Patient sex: M
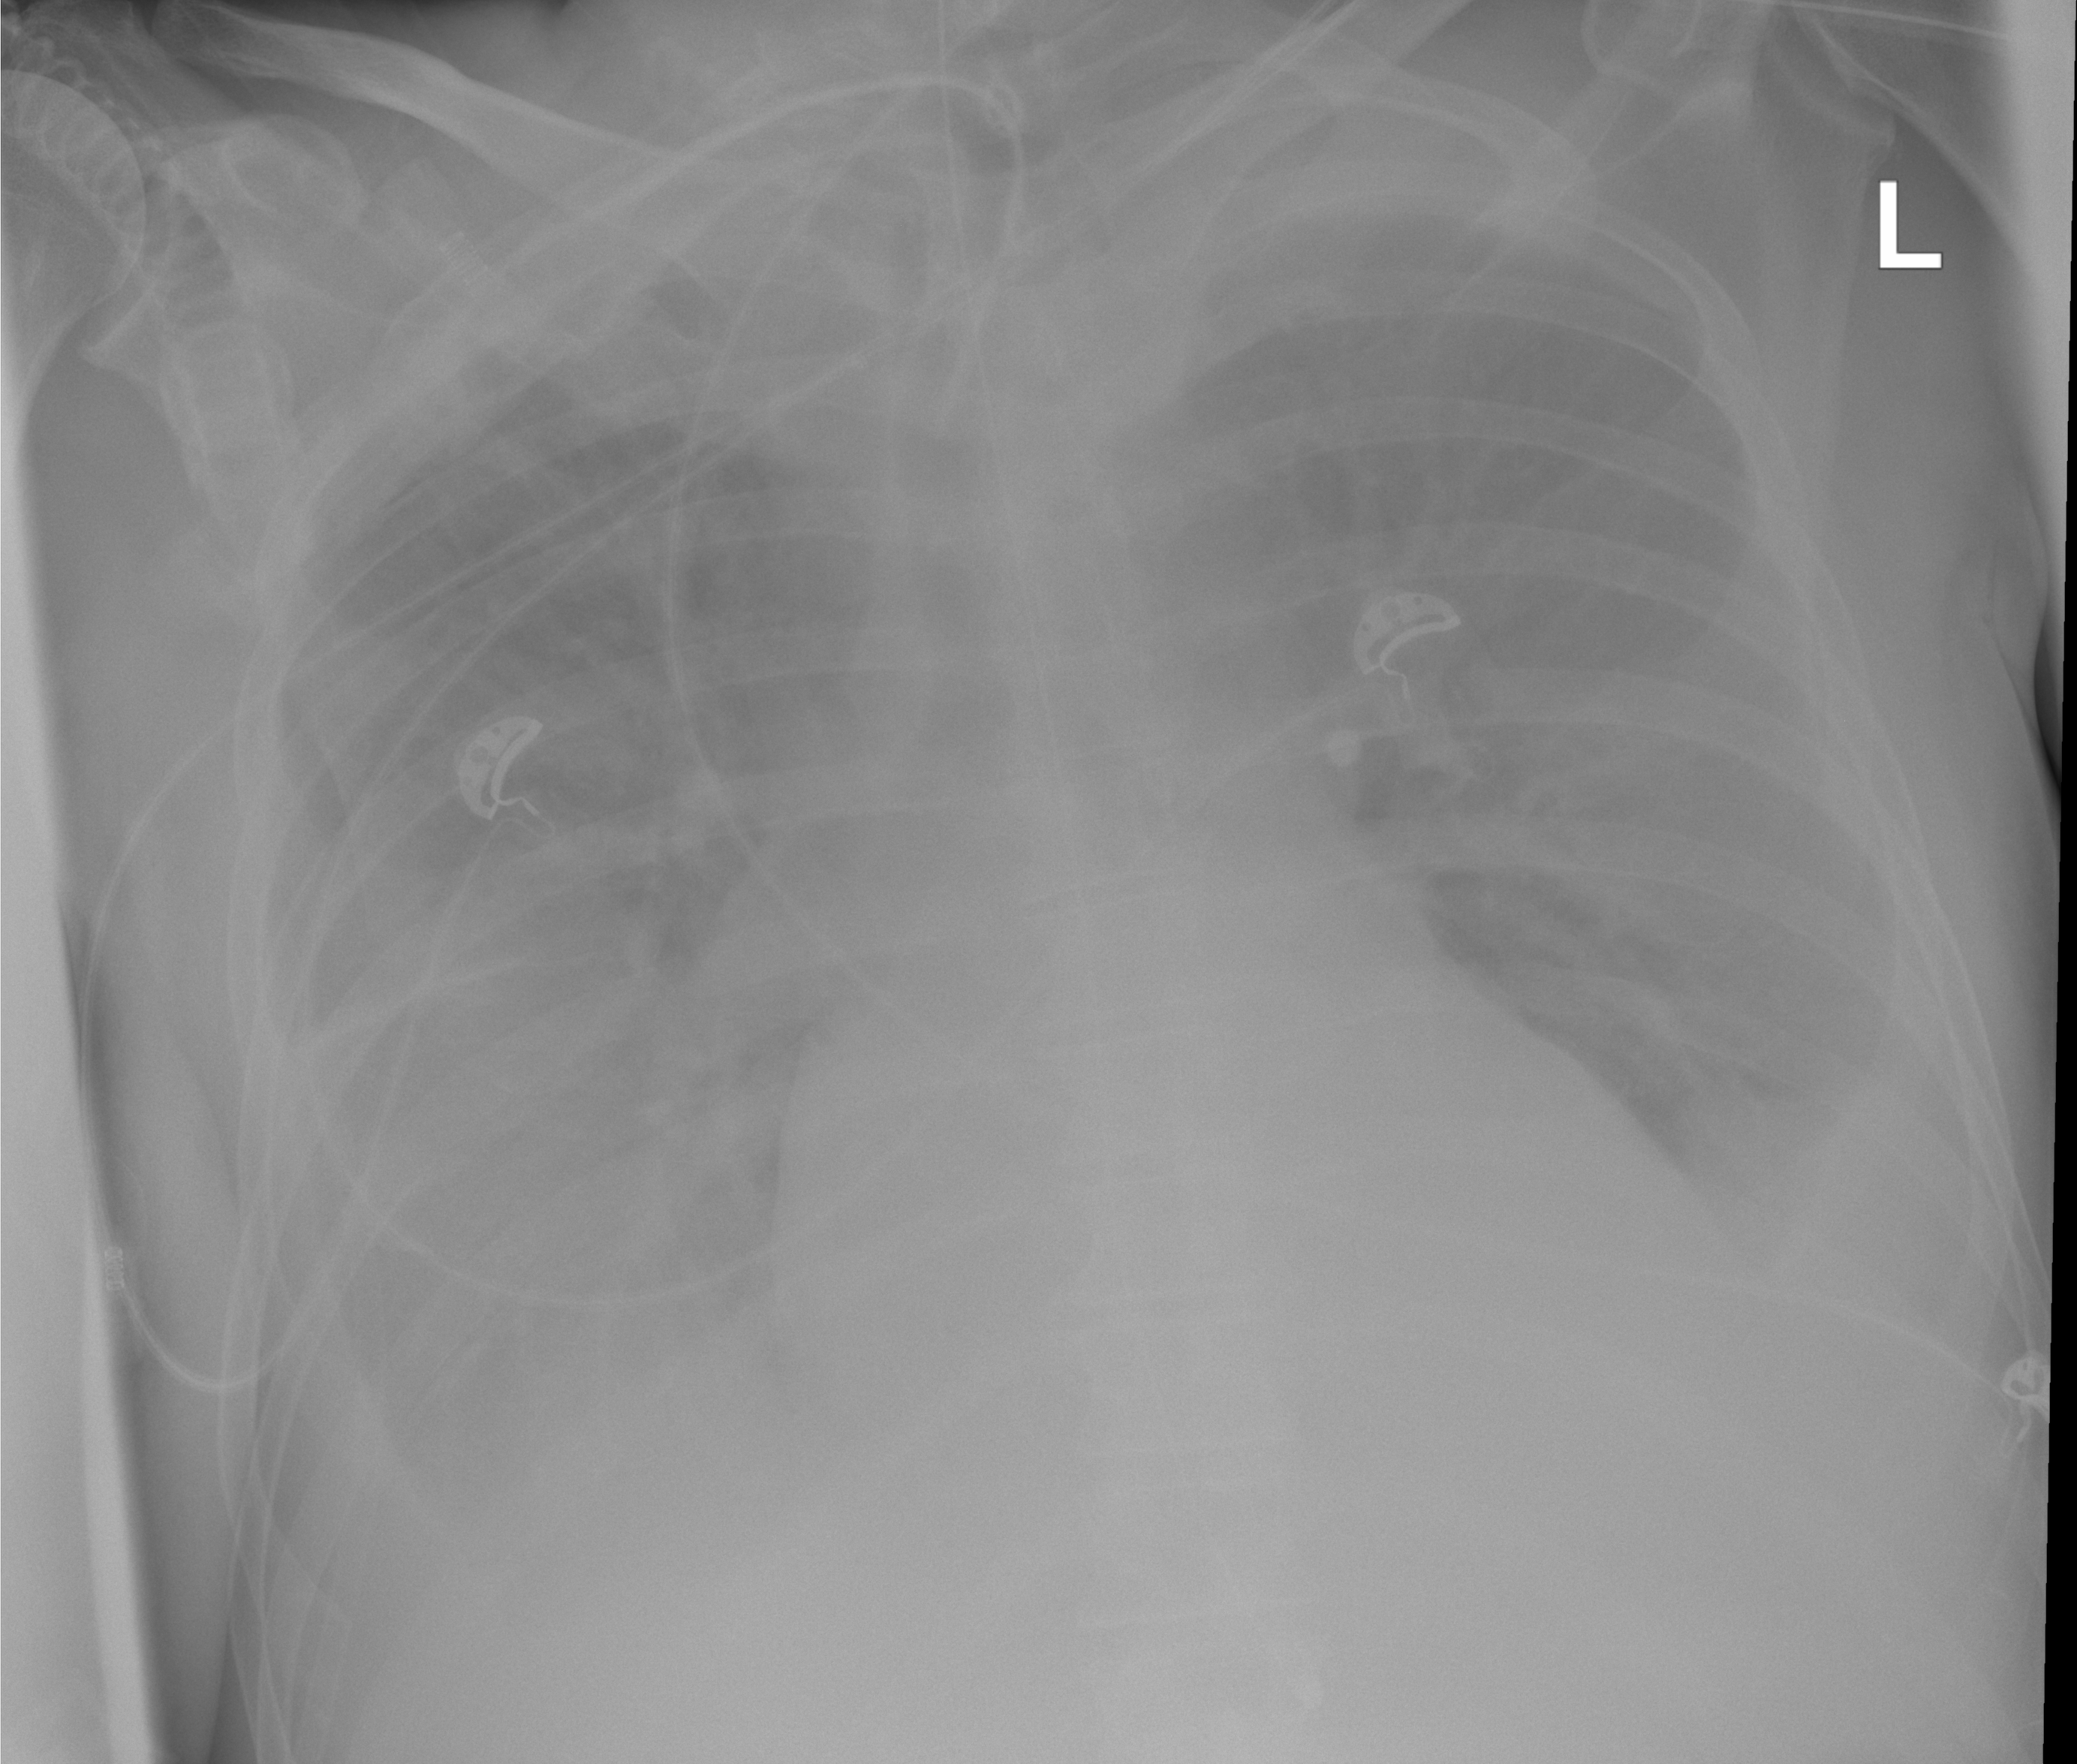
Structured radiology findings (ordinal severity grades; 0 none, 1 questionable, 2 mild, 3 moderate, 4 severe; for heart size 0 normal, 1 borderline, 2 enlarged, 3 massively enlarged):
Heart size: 2
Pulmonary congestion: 2
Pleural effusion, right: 3
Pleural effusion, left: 3
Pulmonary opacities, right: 3
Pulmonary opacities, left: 3
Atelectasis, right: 2
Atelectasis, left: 2